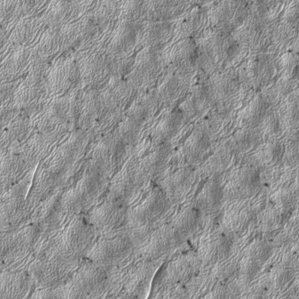
Label: frost